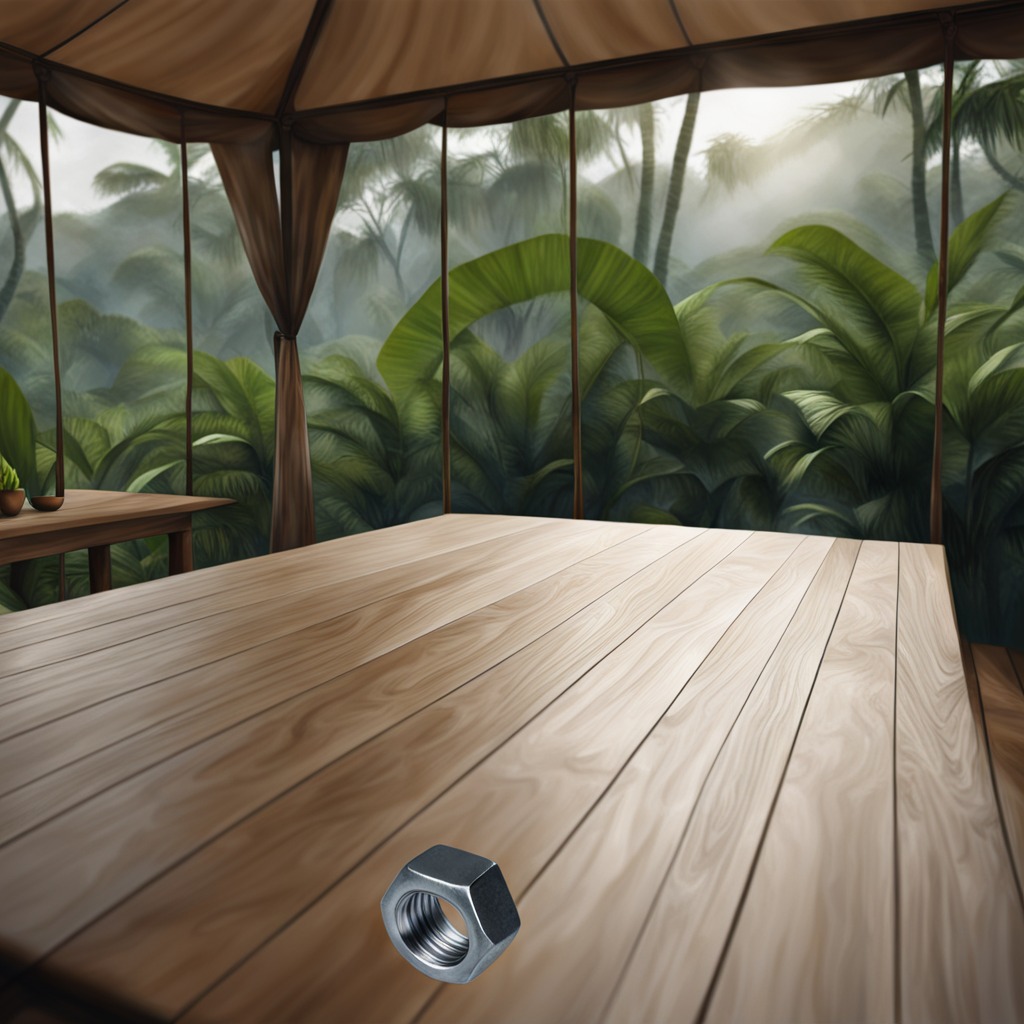
A metal nut is lying on a wooden table inside a jungle field workshop tent.